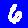
Digit: 6